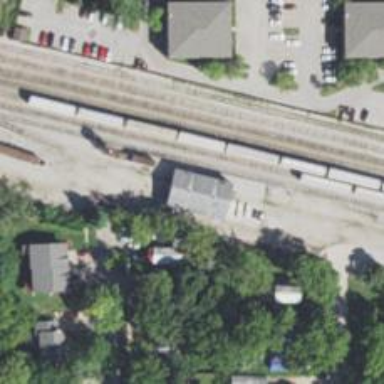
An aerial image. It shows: Railway yard.